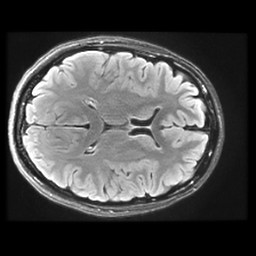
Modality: FLAIR
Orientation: axial
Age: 22
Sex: female
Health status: healthy
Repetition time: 12 s
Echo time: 0.09782 s